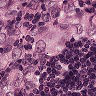
Metastatic tissue present: yes